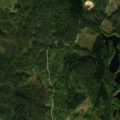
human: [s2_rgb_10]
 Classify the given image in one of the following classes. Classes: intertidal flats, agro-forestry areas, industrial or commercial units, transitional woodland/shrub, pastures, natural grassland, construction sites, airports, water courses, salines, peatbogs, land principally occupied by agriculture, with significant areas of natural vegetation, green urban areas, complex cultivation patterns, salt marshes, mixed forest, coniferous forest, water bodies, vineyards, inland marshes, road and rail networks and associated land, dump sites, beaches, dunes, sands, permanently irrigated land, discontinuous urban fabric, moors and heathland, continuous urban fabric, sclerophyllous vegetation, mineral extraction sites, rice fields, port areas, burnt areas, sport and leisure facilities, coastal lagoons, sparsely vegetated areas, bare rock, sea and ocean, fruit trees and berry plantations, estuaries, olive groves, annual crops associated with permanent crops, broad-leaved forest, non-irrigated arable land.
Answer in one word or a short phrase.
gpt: coniferous forest